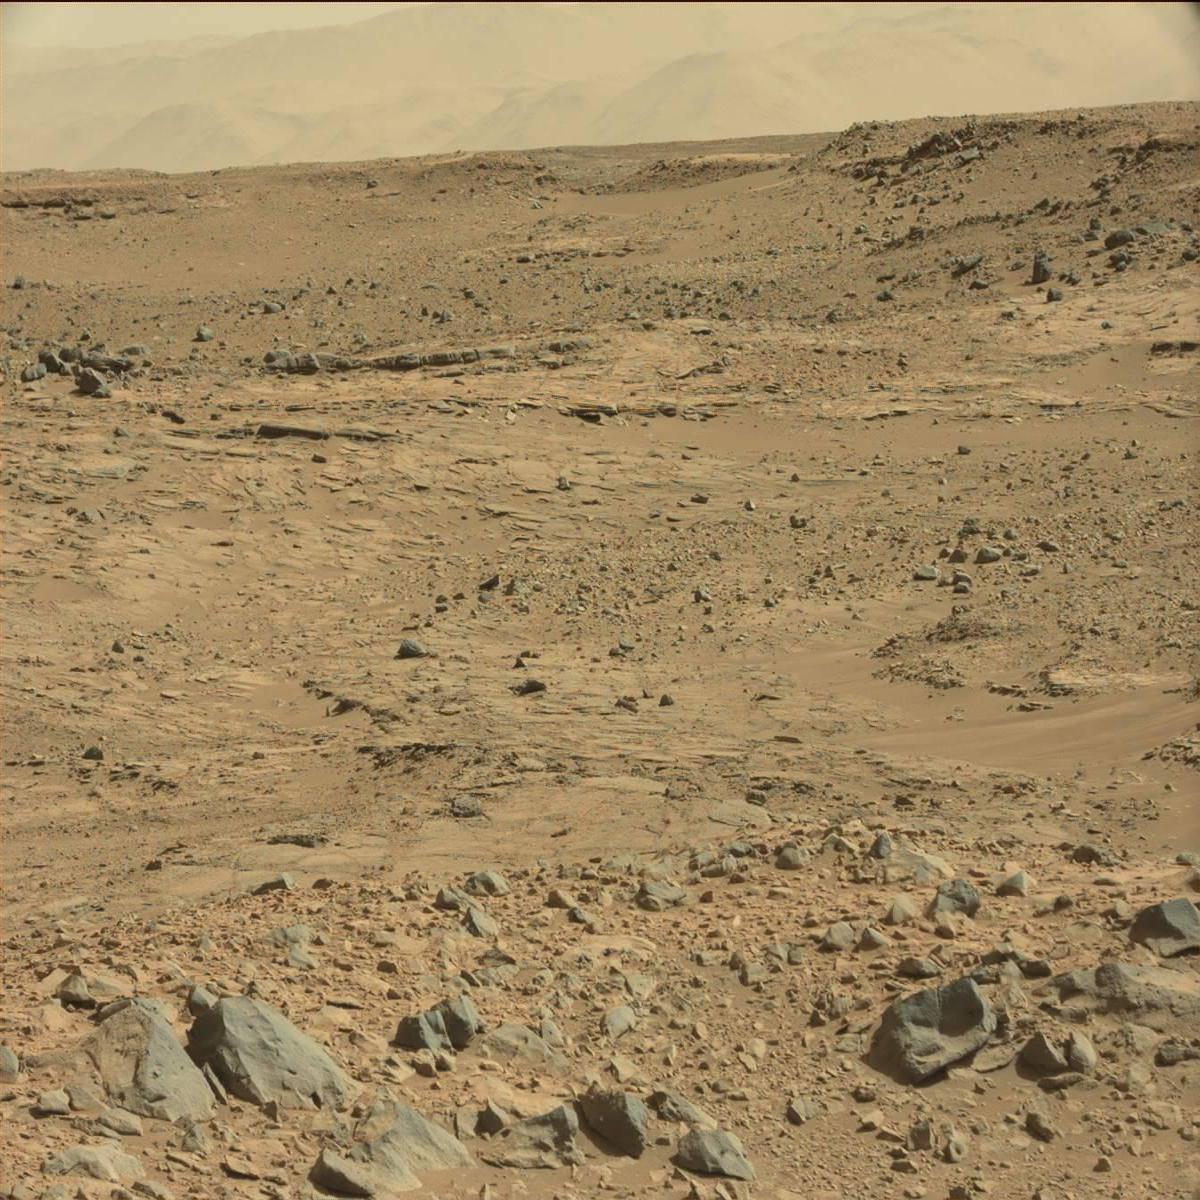
Terrain classes present: Bedrock, Ridge, Rock, Sand / Soil, Sky